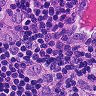
Metastatic tissue present: yes